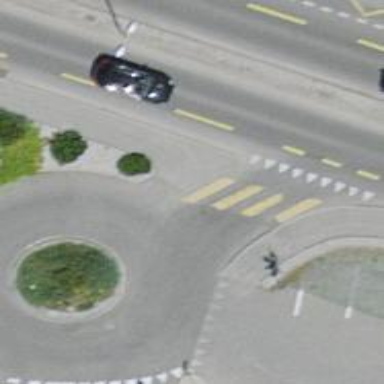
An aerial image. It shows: Asphalt service road leading to roundabout.